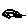
Label: car